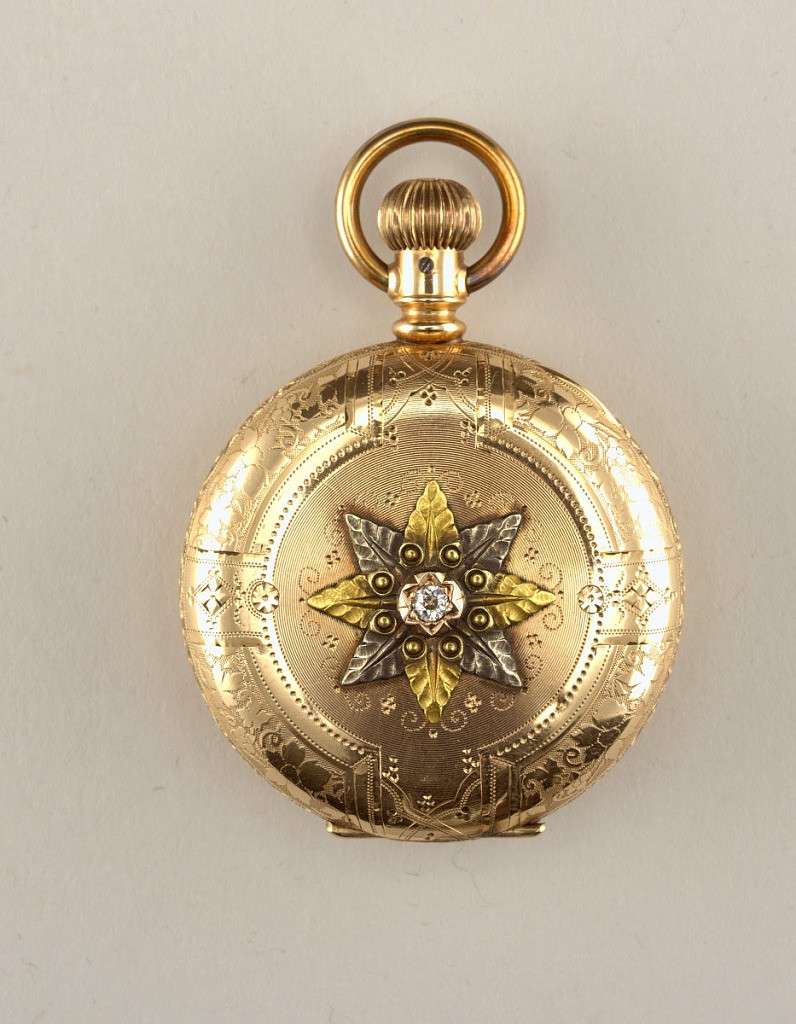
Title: Watch
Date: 19th century
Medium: gold
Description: In outer case, gold with engraved ornament, enclosing a plain gold case. The outer case is elaborately tooled and engraved with applied ornament in another color of gold, and in a metal that could be either silver or platinum. Centre, jewelled hexagon.